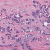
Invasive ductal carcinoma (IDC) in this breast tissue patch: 1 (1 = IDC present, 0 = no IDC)